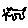
Label: cat